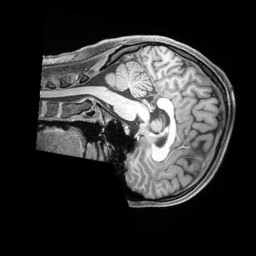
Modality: T1w
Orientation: sagittal
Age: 22
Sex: female
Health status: ill
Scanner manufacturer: siemens
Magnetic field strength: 3 T
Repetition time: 2.2 s
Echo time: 0.00218 s